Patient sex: F
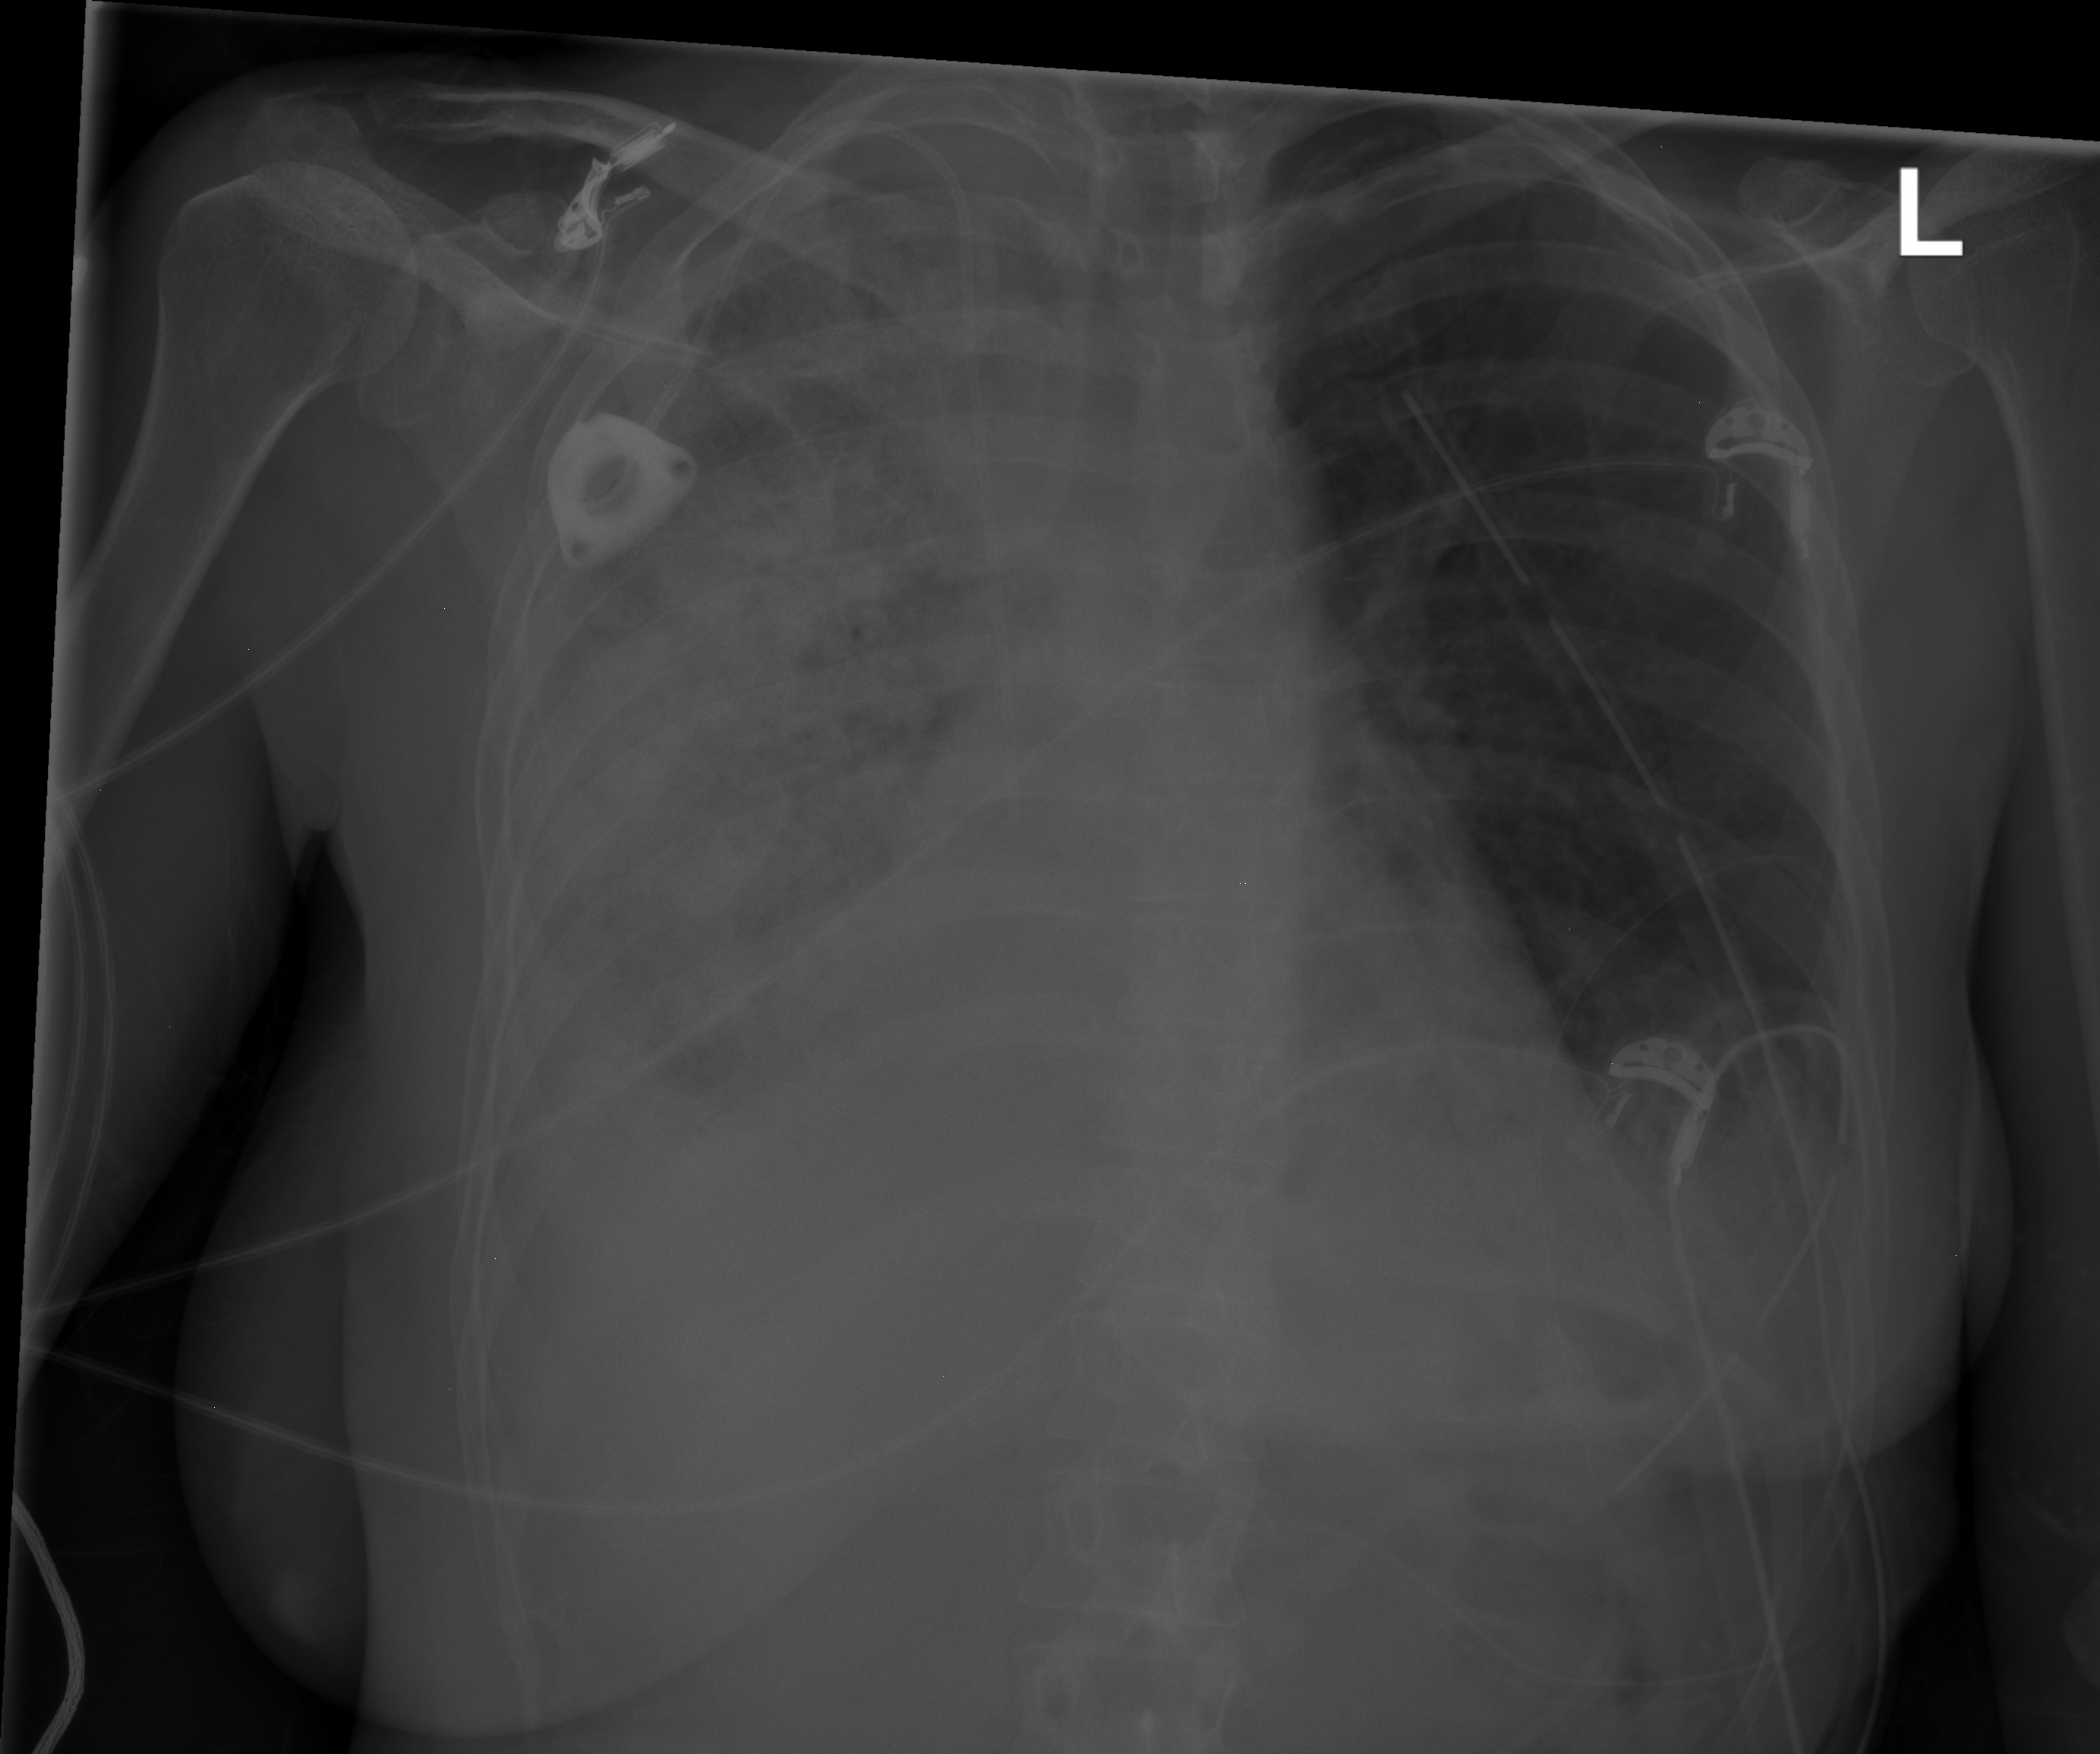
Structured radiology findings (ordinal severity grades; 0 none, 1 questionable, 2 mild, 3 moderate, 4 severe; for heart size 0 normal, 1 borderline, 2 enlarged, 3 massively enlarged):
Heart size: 0
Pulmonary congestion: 0
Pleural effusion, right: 3
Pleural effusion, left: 0
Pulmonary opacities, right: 4
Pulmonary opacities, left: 0
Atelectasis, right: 4
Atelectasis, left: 2